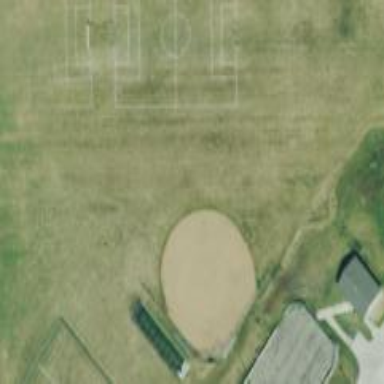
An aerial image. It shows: Softball pitch for leisure and sport activities.